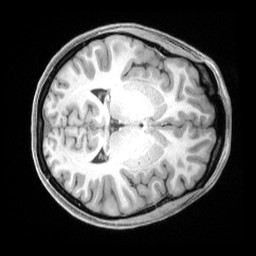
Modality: T1w
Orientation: axial
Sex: female
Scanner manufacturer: siemens
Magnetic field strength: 3 T
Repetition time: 2.4 s
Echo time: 0.00222 s